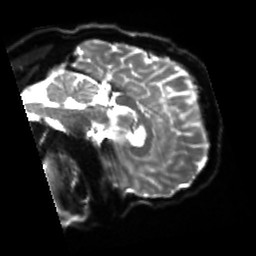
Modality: sbref
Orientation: sagittal
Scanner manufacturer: siemens
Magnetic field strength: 3 T
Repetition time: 4 s
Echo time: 0.0594 s